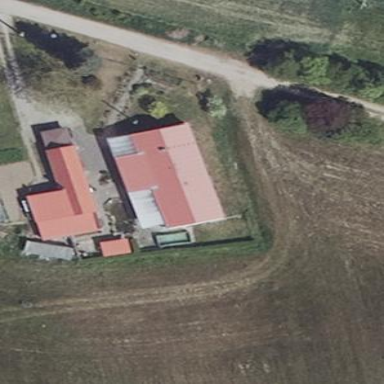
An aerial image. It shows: Simple and straightforward house.